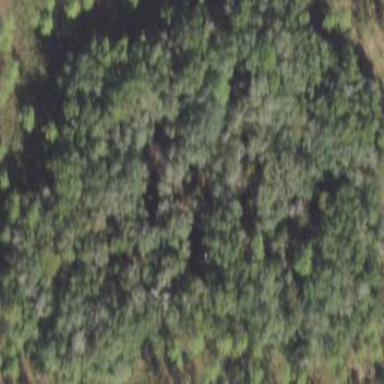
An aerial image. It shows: Beautiful woodland area.